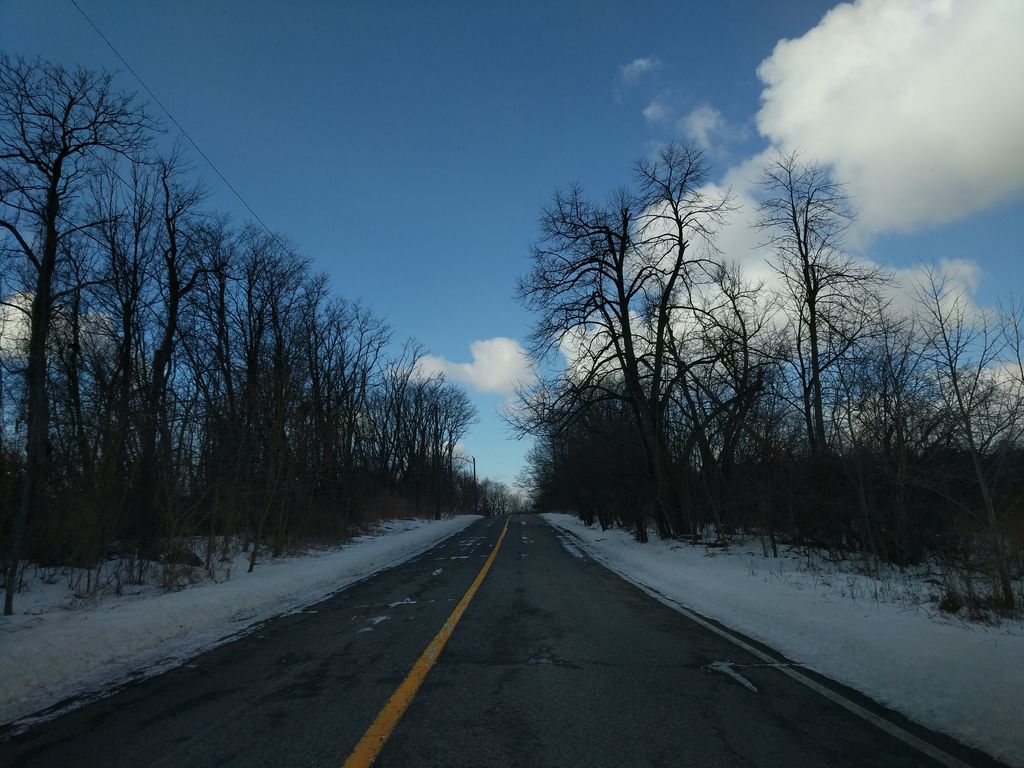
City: toronto